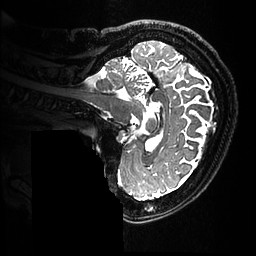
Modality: T2w
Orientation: sagittal
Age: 43
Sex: female
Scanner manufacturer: ge
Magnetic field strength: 3 T
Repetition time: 3.202 s
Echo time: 0.06703 s